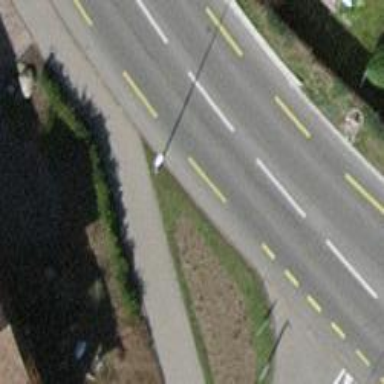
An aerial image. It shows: Secondary road with asphalt surface and designated cycle lane.